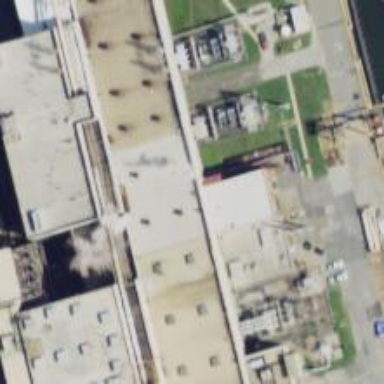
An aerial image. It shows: Gas turbine power generator.